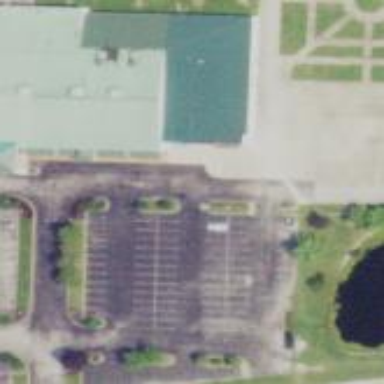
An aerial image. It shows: Building that serves as garden center.